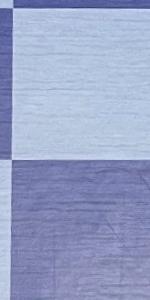
Label: Empty